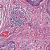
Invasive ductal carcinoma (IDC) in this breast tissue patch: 0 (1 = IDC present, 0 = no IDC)